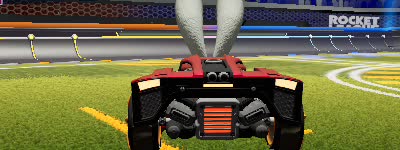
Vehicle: breakout